RGB frame:
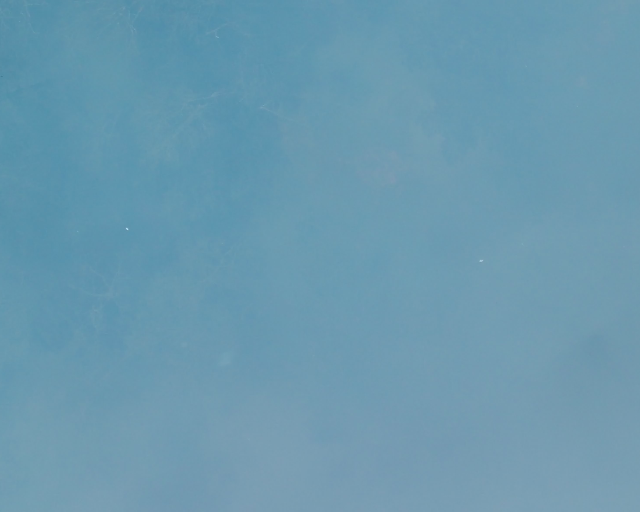
Thermal frame:
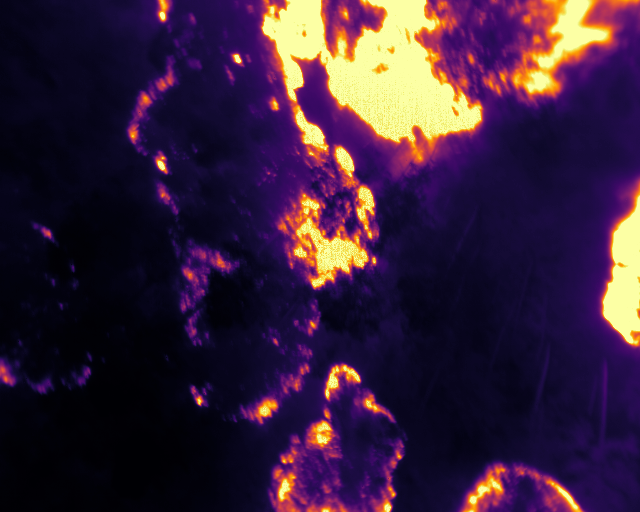
Captured: 2026-02-26 02:31:35
Pixels at or above 80 °C: 56508 (fraction of frame: 0.1724)